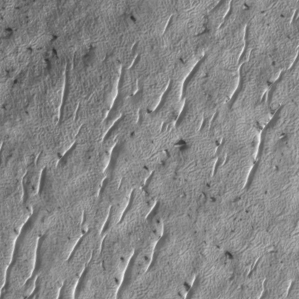
Label: frost